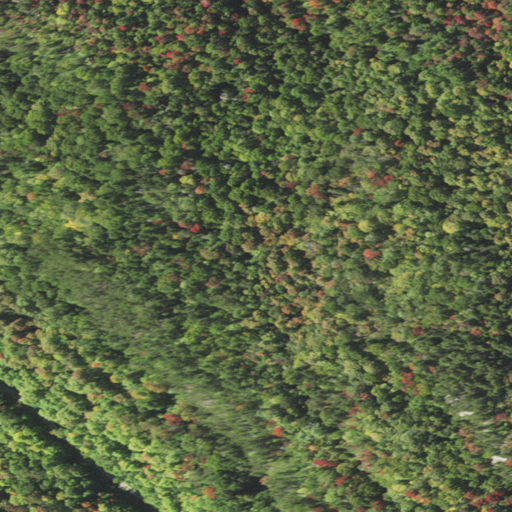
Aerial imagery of bench in New Hampshire named Eastman Ledges containing mixed forest, deciduous forest, and evergreen forest